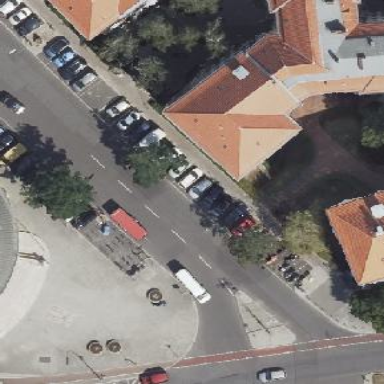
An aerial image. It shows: Street side parking area.